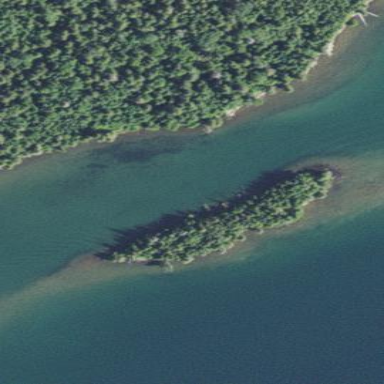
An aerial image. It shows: Islet.